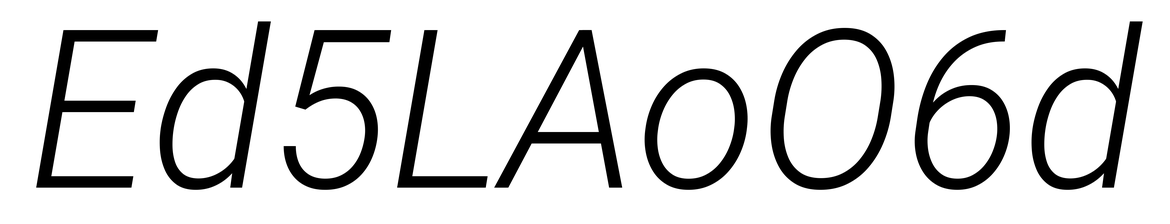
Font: Roboto-Italic_Light_Italic